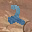
Label: 2